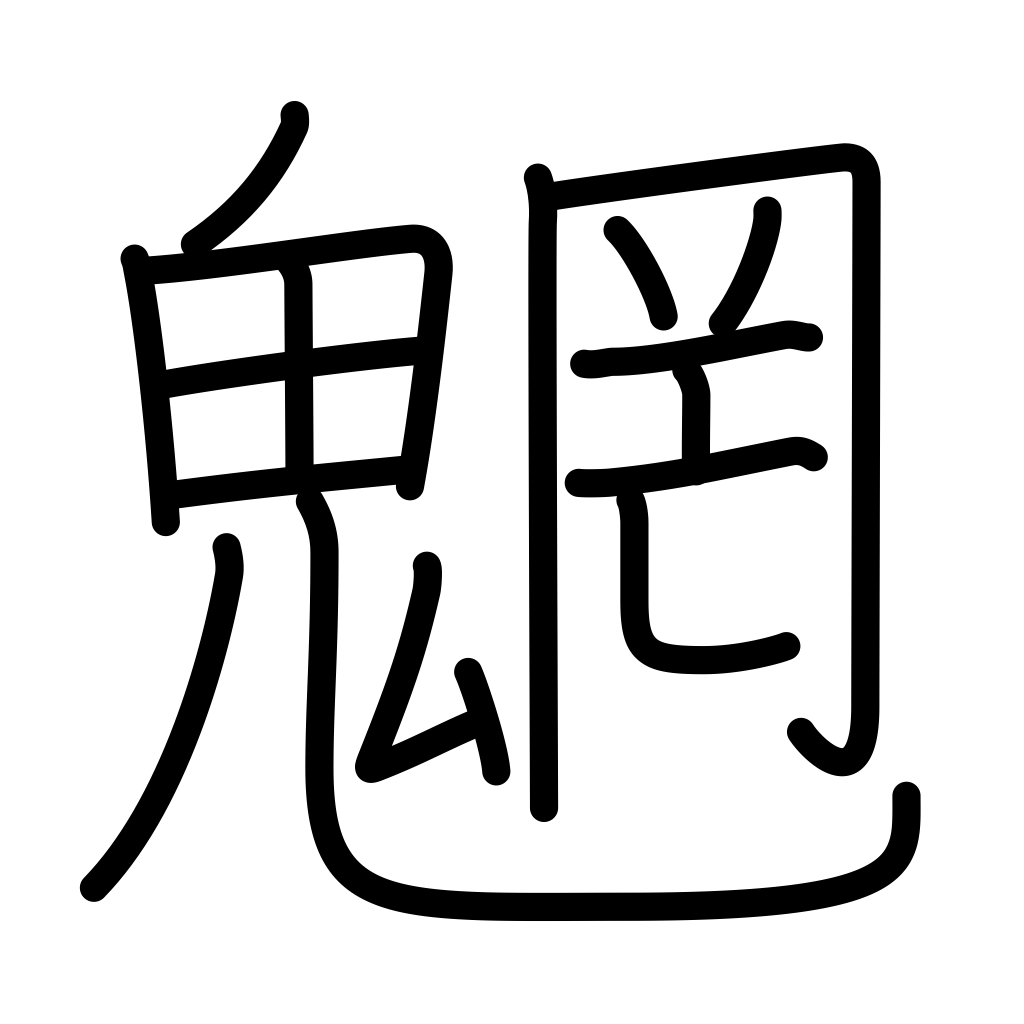
Meaning: spirits of mountains and streams